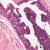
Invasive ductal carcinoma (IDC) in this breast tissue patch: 0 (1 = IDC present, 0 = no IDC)